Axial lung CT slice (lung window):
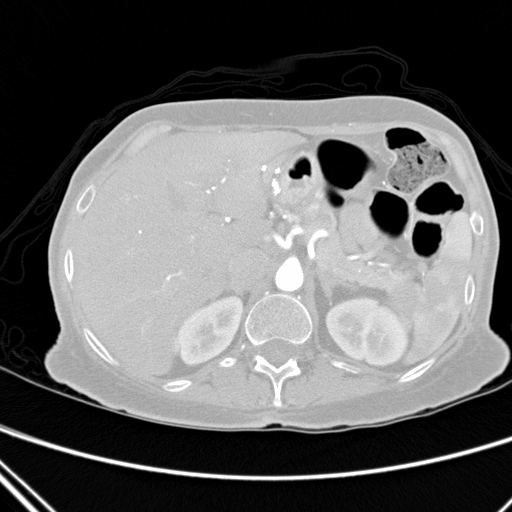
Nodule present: no